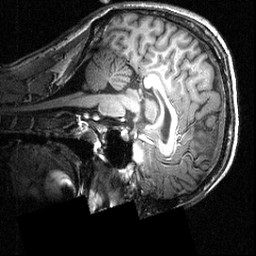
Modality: T1w
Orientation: sagittal
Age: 21
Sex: male
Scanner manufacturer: siemens
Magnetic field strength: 3.951 T
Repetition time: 1.5 s
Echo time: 0.00335 s